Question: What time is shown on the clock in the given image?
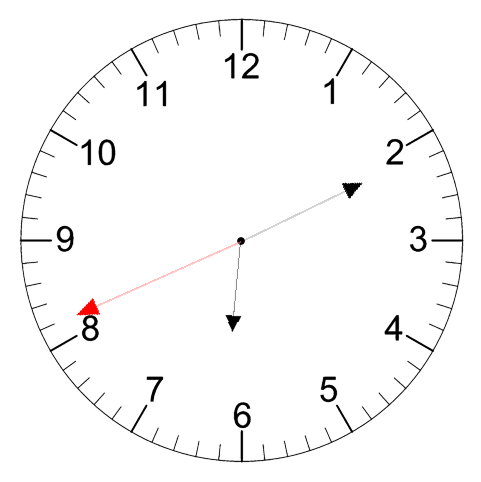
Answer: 06:10:41